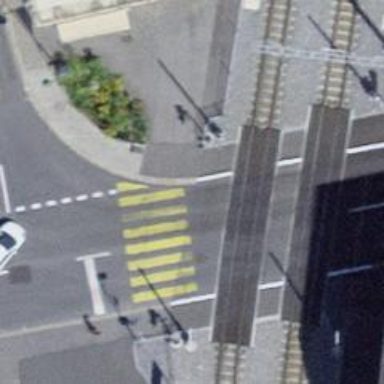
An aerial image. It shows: Level crossing with double half barrier.